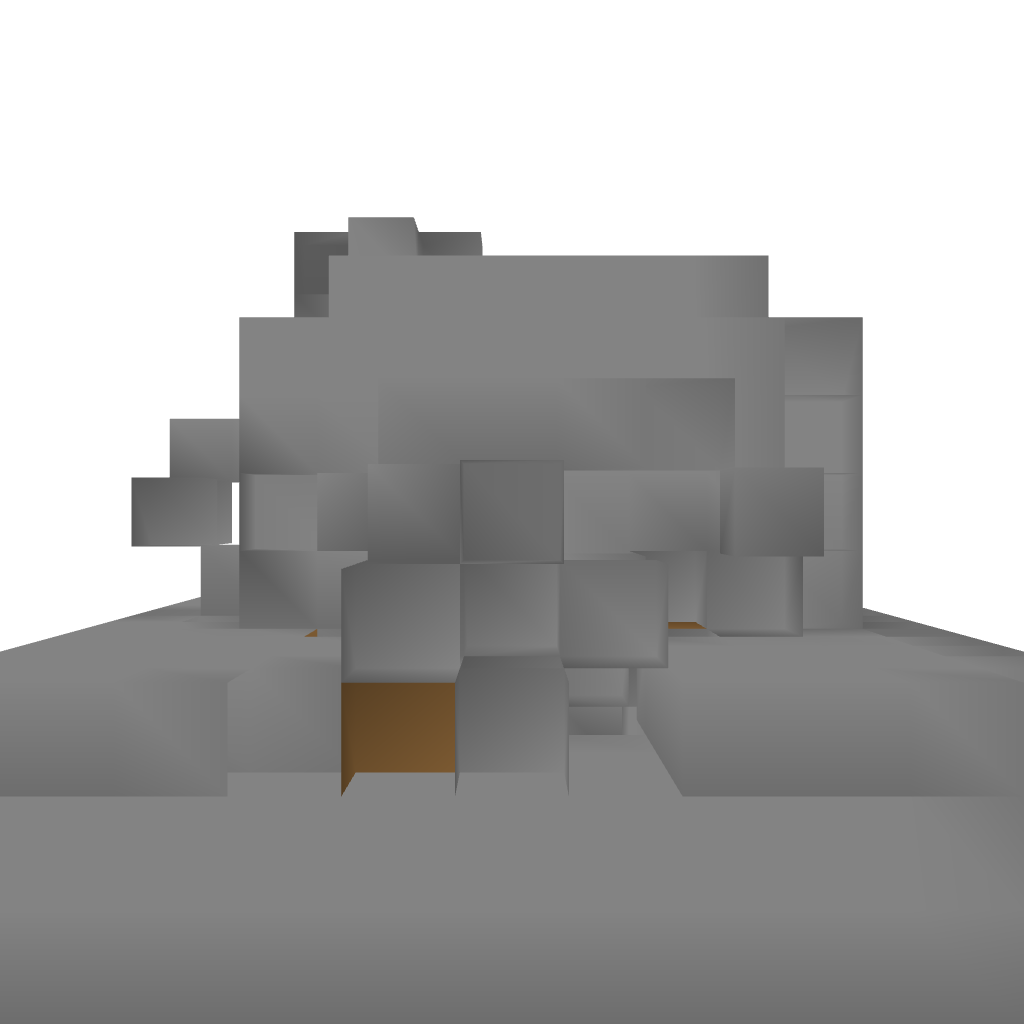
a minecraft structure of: Modern bathroom bad low quality